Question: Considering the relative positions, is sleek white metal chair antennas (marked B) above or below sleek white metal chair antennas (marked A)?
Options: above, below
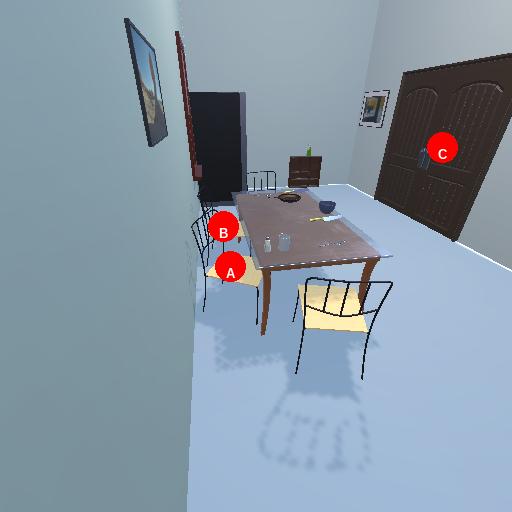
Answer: above